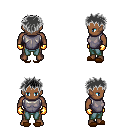
a pixel art fantasy rpg character, male body template, human, dark skin, steel chest armor, teal pants, gray bedhead hairstyle, gold gloves, brown slippers, four views (front, back, left, right), 2x2 character sprite sheet, small pixel art, hard edges, no anti-aliasing